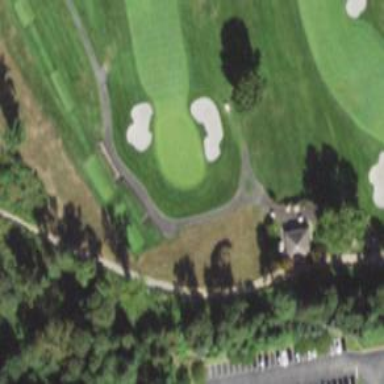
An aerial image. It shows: View of golf hole.